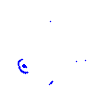
Particle: proton